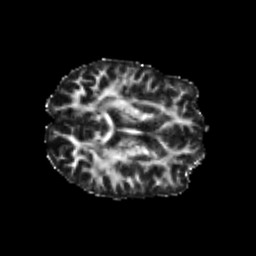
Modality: FA
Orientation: axial
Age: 22
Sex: male
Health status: healthy
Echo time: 0.074 s